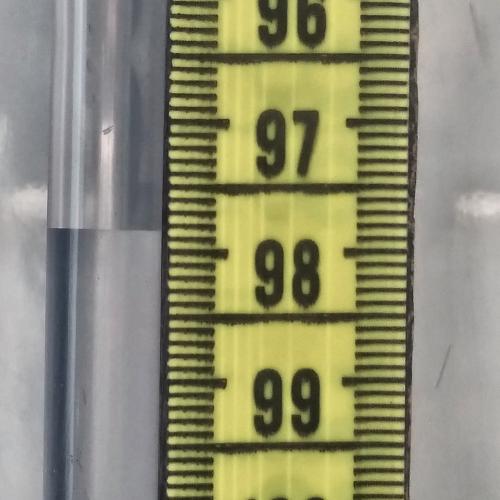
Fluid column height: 97.9 cm